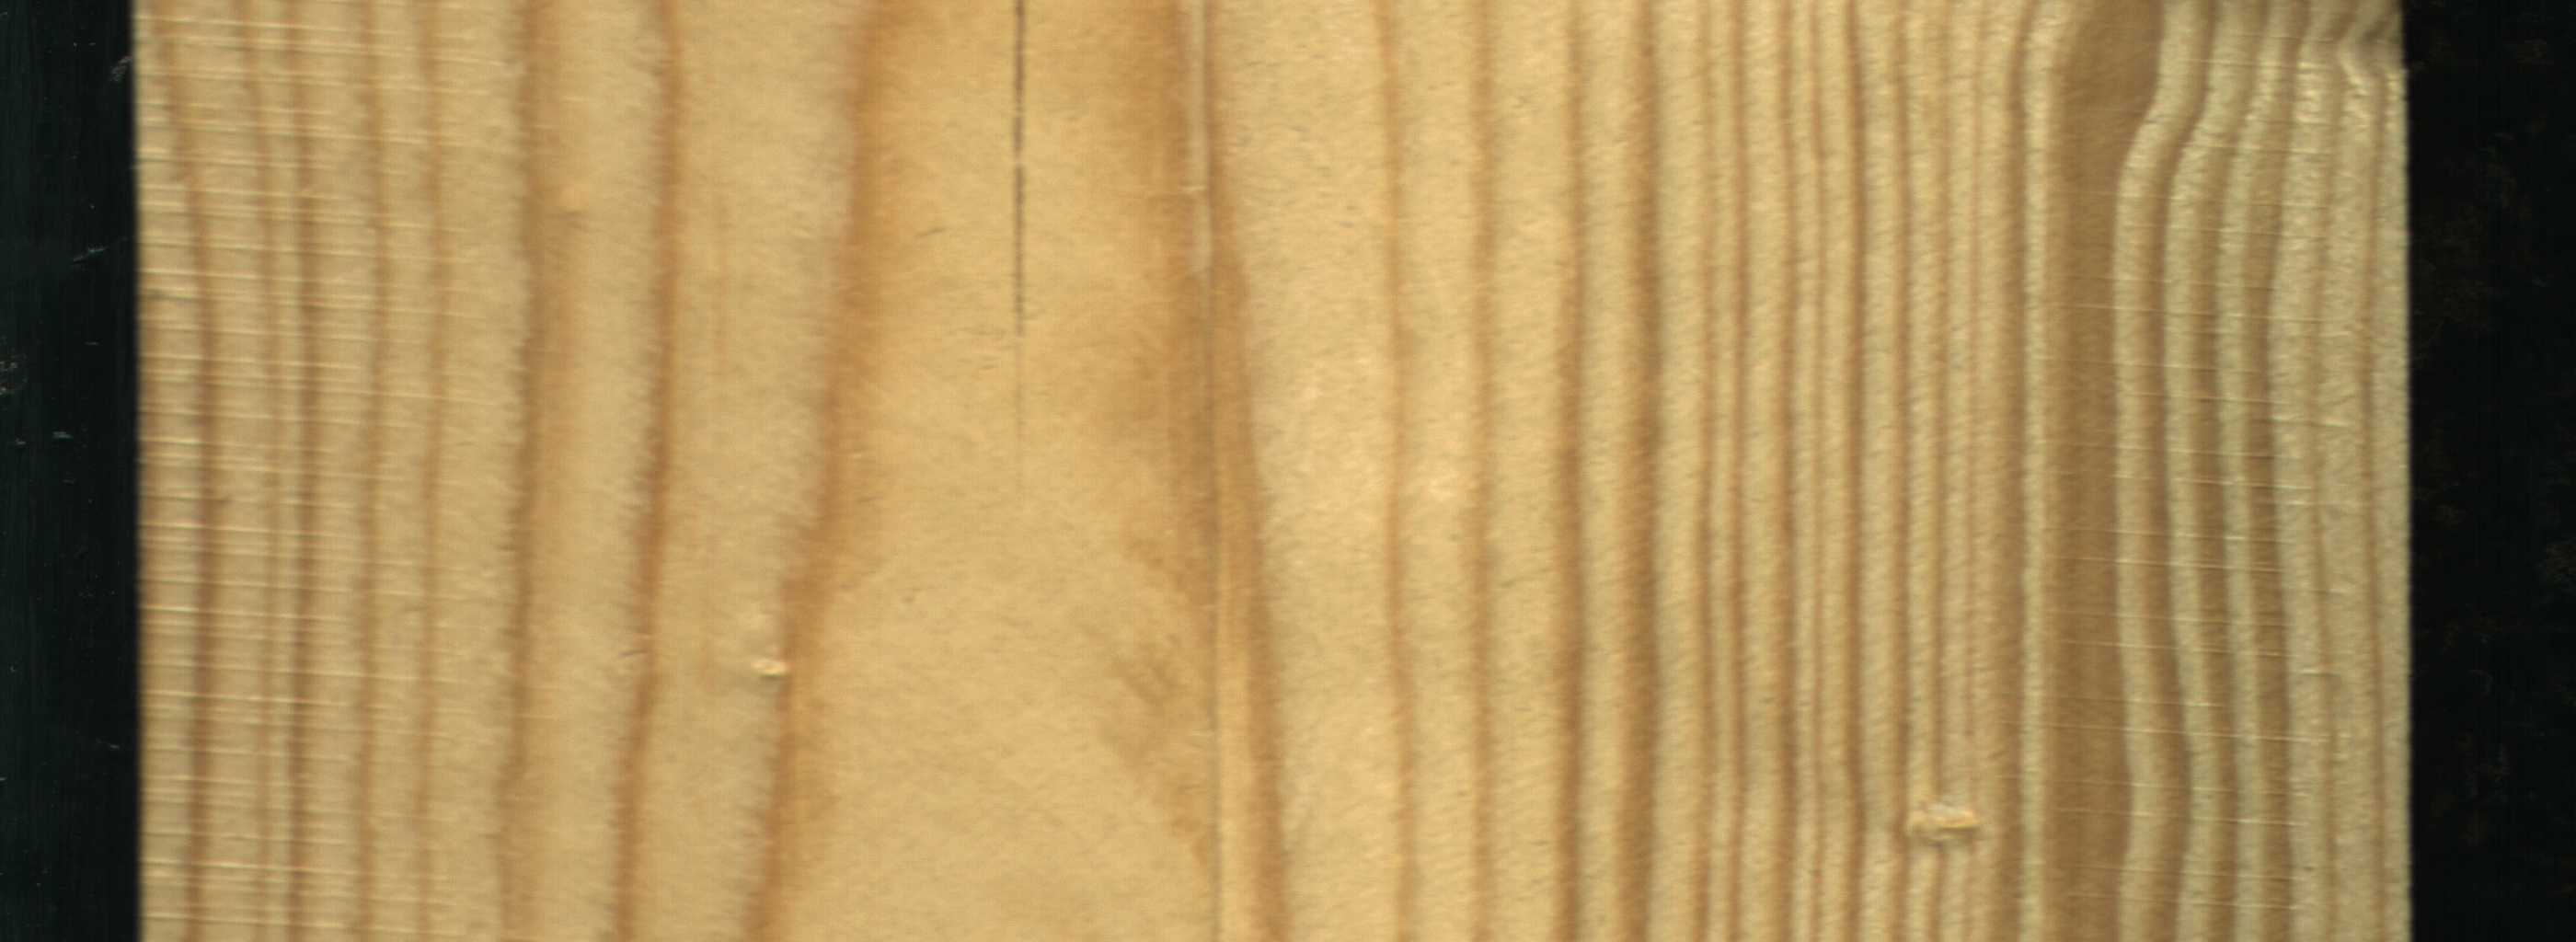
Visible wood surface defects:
Quartzity
Crack